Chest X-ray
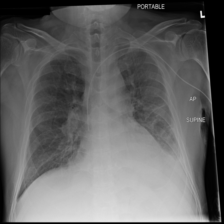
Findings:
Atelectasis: positive
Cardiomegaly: negative
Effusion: positive
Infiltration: positive
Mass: negative
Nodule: negative
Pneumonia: negative
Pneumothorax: negative
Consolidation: positive
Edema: negative
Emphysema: negative
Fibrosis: negative
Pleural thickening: negative
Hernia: negative